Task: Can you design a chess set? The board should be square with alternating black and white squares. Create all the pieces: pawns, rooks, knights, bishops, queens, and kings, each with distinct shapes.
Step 5367:
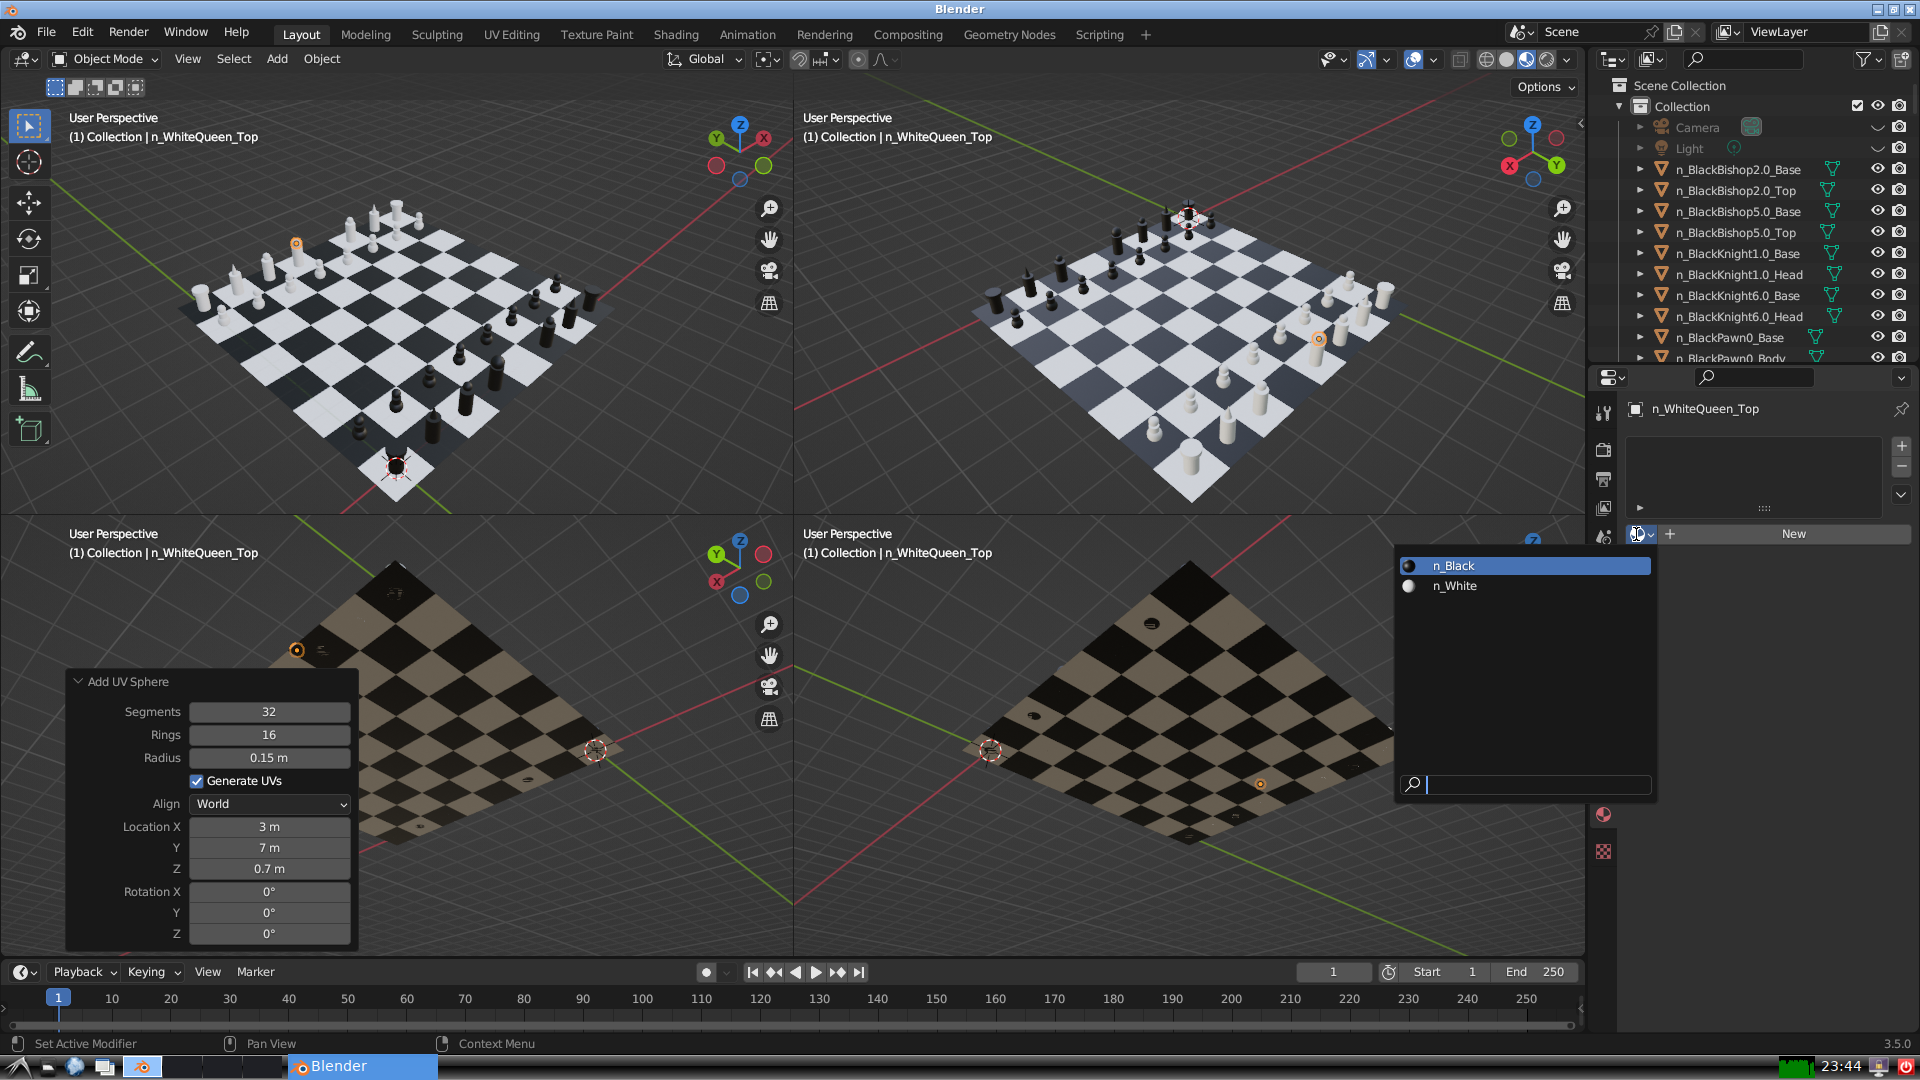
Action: input_text: n_White